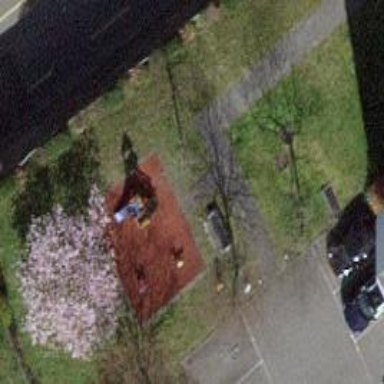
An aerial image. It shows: Playground area for leisure activities on the land.